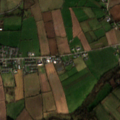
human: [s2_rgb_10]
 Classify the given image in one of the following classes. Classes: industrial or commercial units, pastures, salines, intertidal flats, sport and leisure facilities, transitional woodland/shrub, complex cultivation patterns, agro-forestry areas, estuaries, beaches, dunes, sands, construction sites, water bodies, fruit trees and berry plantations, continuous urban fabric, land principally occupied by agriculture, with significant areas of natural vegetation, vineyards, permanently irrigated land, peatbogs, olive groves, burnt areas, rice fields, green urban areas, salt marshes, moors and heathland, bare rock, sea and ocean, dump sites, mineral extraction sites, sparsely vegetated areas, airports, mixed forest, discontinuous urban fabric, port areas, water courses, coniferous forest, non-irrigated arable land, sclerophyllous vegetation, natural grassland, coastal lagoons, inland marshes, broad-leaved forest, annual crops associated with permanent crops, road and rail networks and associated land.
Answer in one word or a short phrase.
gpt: discontinuous urban fabric, non-irrigated arable land, pastures